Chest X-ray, PA view. Patient: 64 years old, sex M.
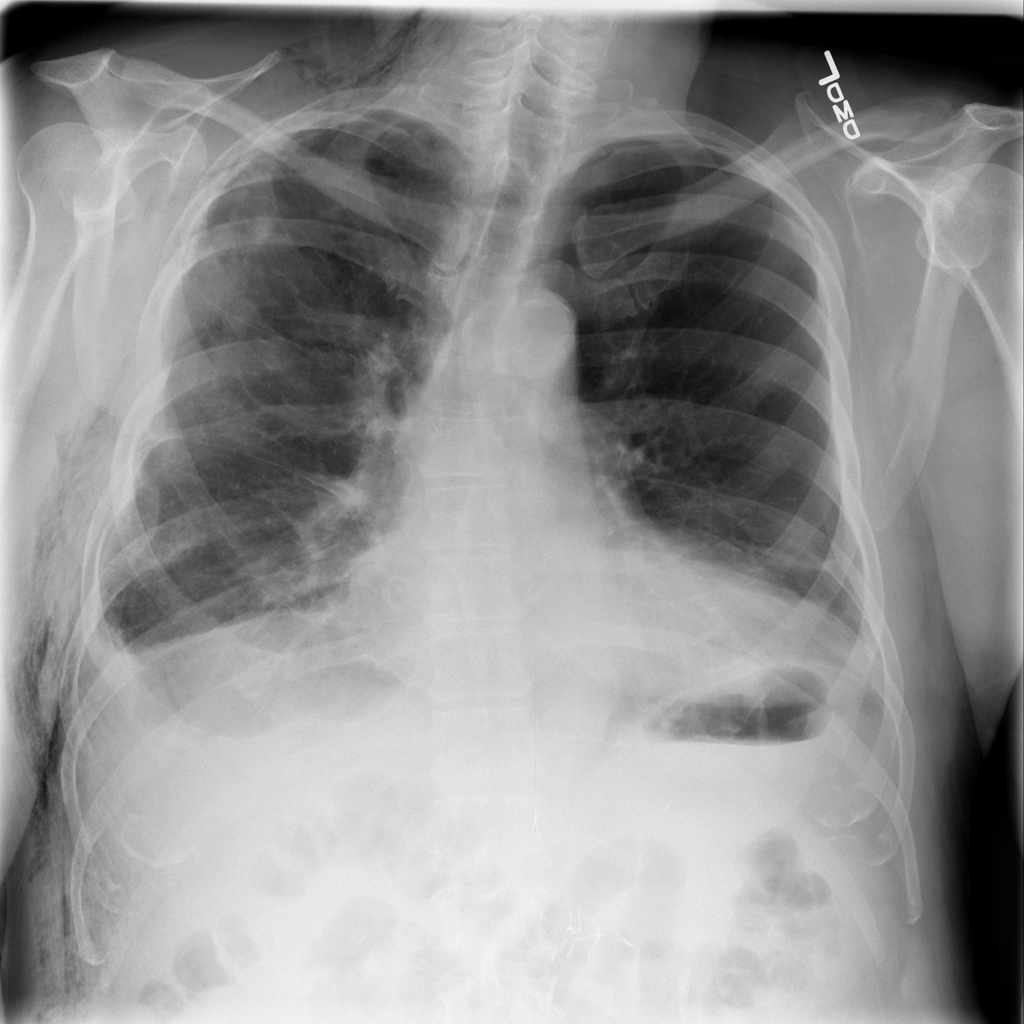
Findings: Pneumothorax